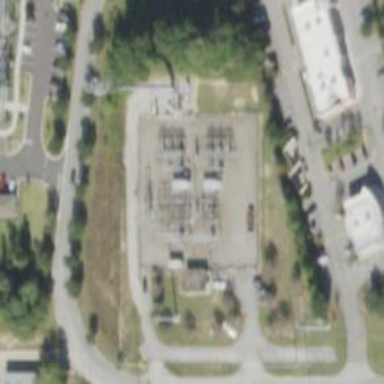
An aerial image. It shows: Distribution substation surrounded by fence.